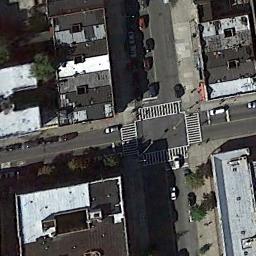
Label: intersection